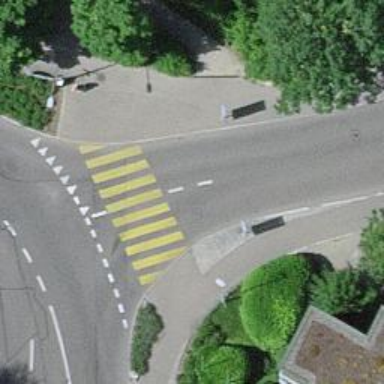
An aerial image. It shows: Marked road crossing.